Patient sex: F
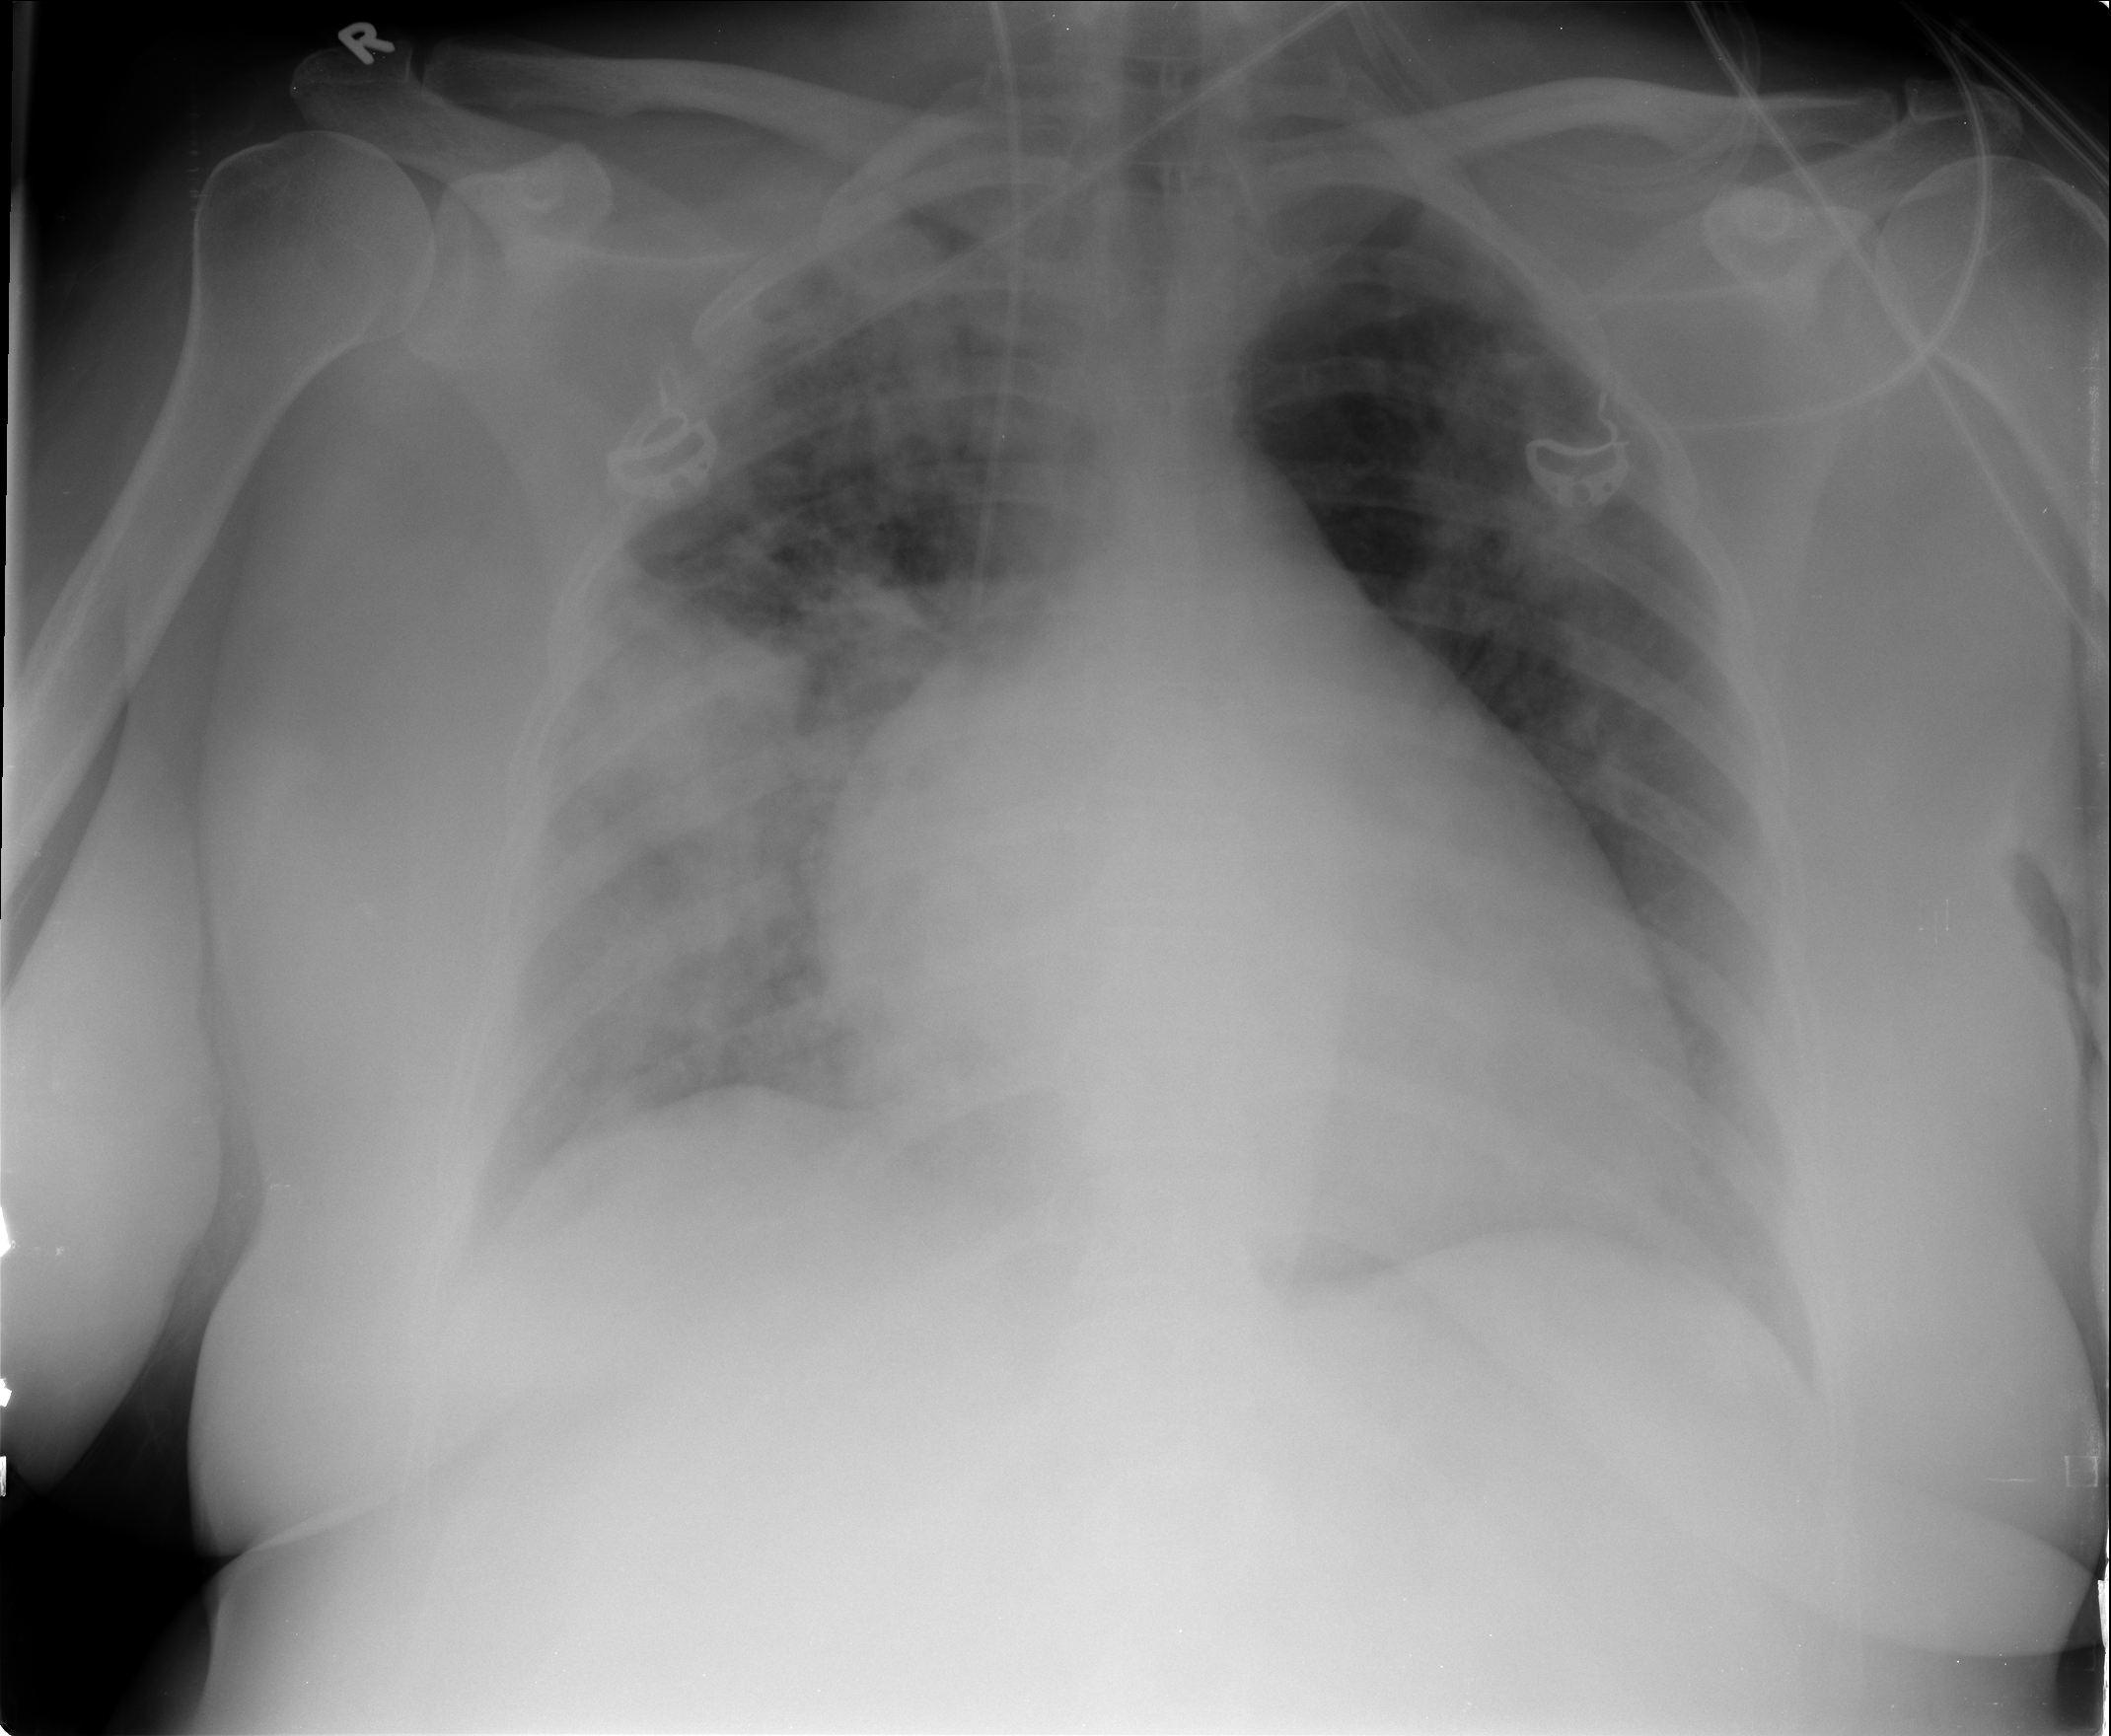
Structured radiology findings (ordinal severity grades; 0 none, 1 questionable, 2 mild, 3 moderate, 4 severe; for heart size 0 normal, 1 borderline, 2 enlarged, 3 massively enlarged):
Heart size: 3
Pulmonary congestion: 2
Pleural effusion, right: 1
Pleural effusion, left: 2
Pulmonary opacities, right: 4
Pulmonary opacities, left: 3
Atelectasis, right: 3
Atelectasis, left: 2